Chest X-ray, PA view. Patient: 38 years old, sex M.
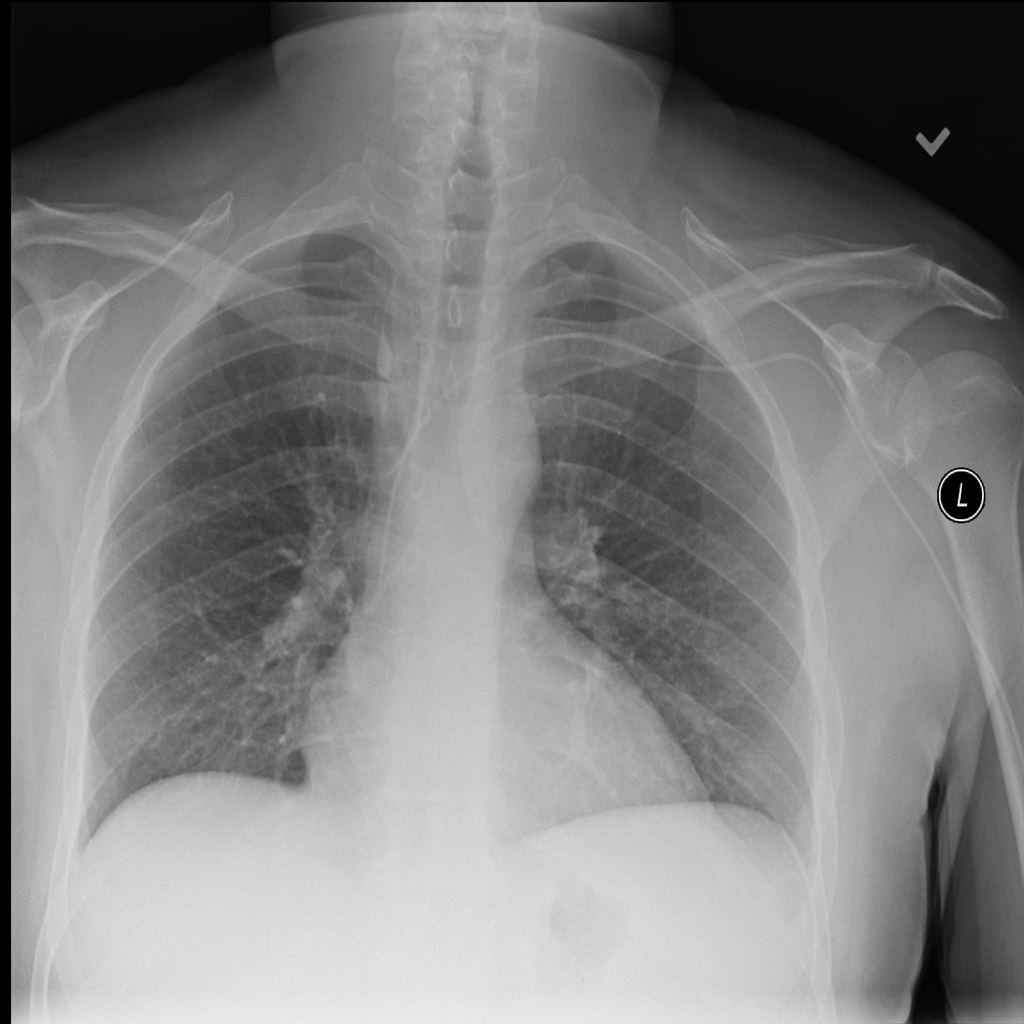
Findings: No Finding